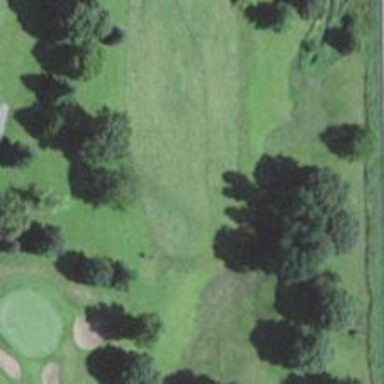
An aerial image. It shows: Golf hole.